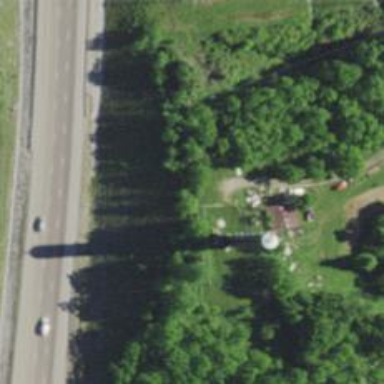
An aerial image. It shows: Water tower that is man-made.